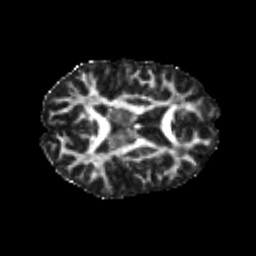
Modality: FA
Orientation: axial
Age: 23
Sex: female
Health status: healthy
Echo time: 0.074 s